Aerial crown-view tile of a tropical tree (Barro Colorado Island, Panama), acquired 20250317:
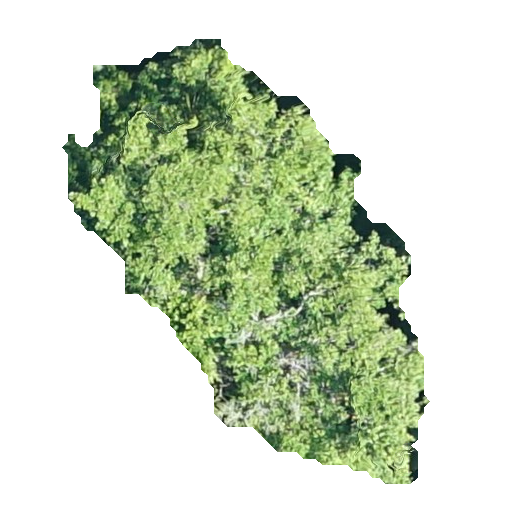
Species: Guatteria lucens
GBIF accepted scientific name: Guatteria lucens
Crown area: 140.765 m²